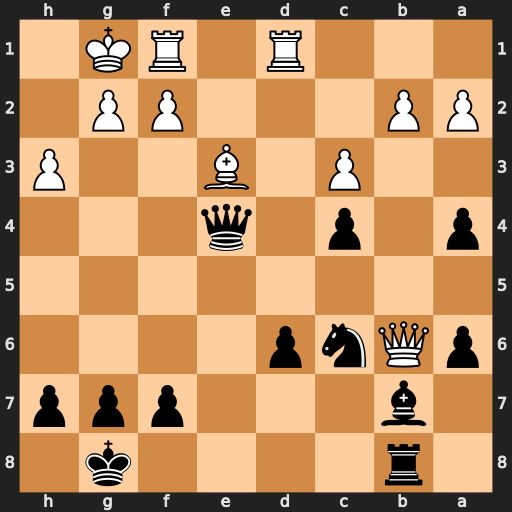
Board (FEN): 1r4k1/1b3ppp/pQnp4/8/p1p1q3/2P1B2P/PP3PP1/3R1RK1
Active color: b
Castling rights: -
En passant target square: -
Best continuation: Nd4 f3 Qxe3+ Kh1 Nf5